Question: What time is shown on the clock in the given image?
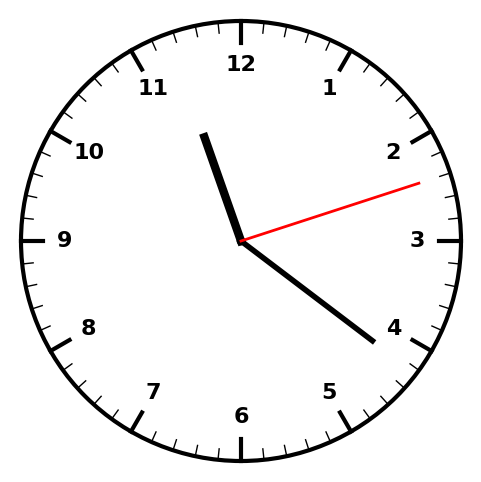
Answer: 11:21:12